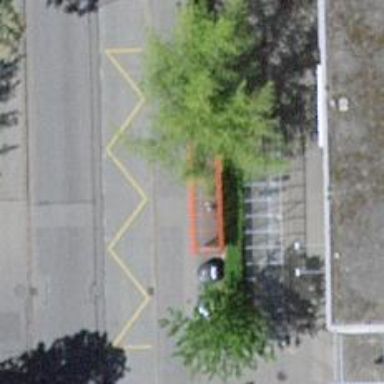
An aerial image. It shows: Bus stop with sheltered platform for public transport.